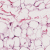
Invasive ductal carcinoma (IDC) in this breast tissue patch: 0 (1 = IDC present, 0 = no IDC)